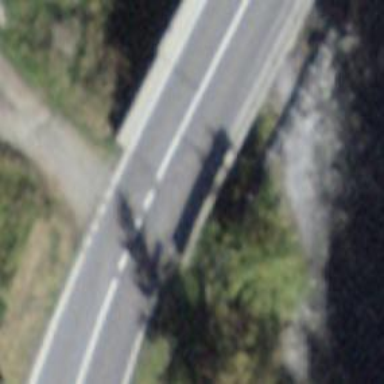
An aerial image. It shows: Secondary road with bridge.